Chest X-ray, PA view. Patient: 33 years old, sex F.
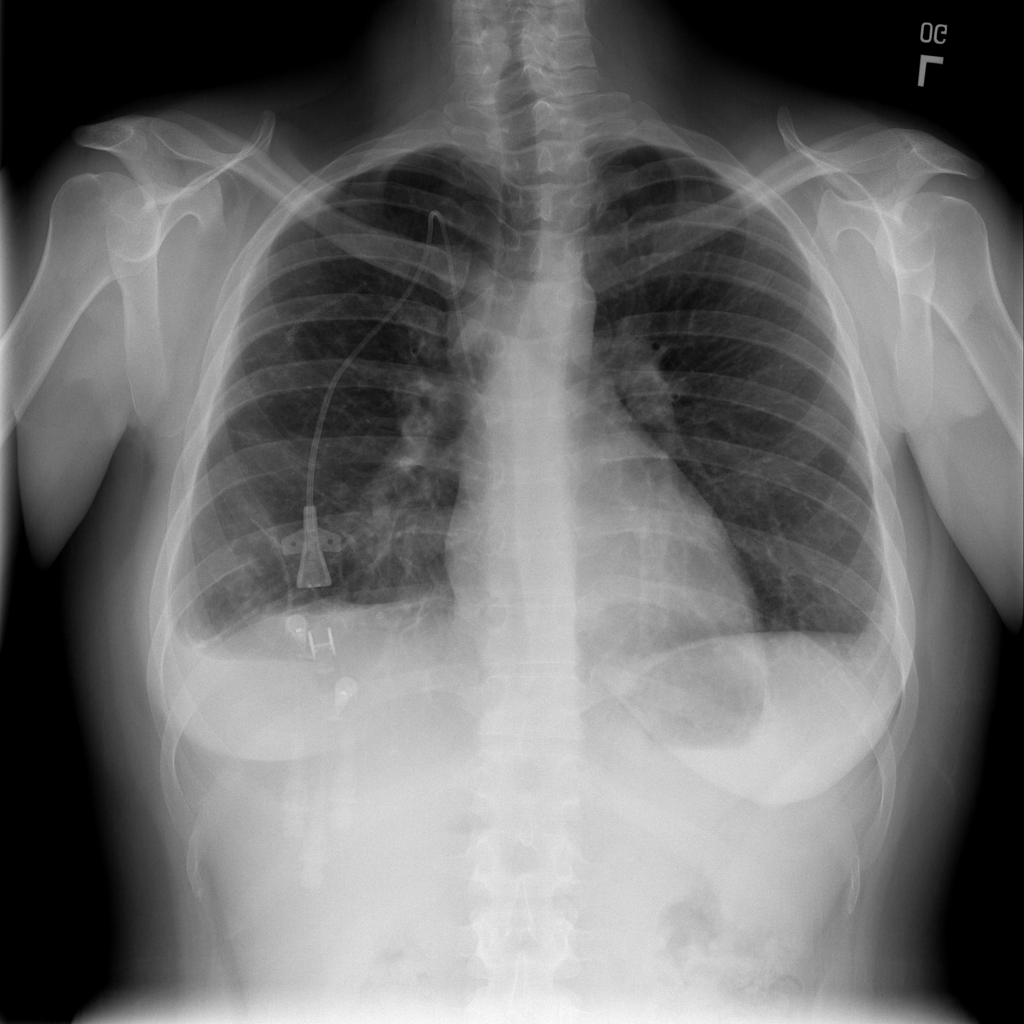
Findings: No Finding